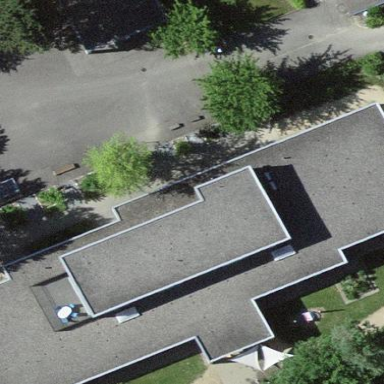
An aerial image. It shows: Flat-roofed school building.